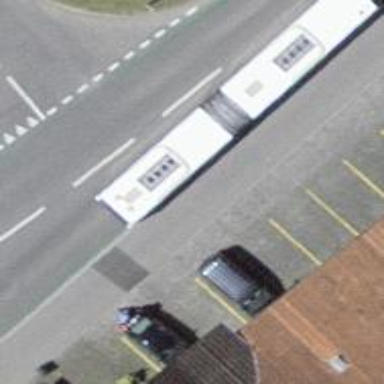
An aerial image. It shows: Bus stop with platform for public transport.